Question: I've this question:
How to align the 'RelativeLayout'to align left right and top in the following case?

I want remove this white space and align the blue and yellow 'RelativeLayout' in the screen.
here is my layout:
'''
<?xml version="1.0" encoding="utf-8"?>
<RelativeLayout xmlns:android="http://schemas.android.com/apk/res/android"
android:layout_width="match_parent"
android:layout_height="match_parent"
android:orientation="vertical"
android:background="#EAEAEA" >
<RelativeLayout
android:id="@+id/layout_cenas_bottom"
android:layout_width="match_parent"
android:layout_height="50dp"
android:layout_alignParentBottom="true"
android:background="#FFFF00" >
<Button
android:id="@+id/btnAdicionarCenas"
android:layout_width="match_parent"
android:layout_height="match_parent"
android:text="@string/title_adicionar_cena"
android:layout_weight="1"
android:background="@drawable/mybutton"
android:textColor="@drawable/mybuttoncolors"
android:textSize="15sp"
android:layout_marginBottom="10dp">
</Button>
</RelativeLayout>
<RelativeLayout
android:id="@+id/layout_cenas_conteudo"
android:layout_width="match_parent"
android:layout_height="match_parent"
android:layout_above="@id/layout_cenas_bottom"
android:layout_alignParentTop="true"
android:background="#00FFFF">
<ListView
android:id="@+id/lvCenas"
android:layout_width="fill_parent"
android:layout_height="fill_parent" >
</ListView>
</RelativeLayout>
</RelativeLayout>
'''
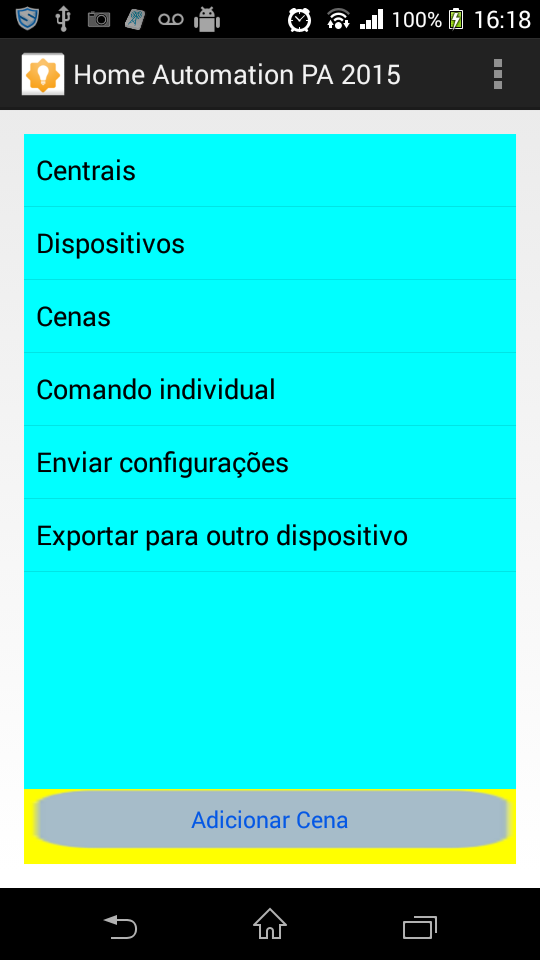
Answer: Looks like Your layout is a part of activity layout. So, please check if your main activity has main layout with 'android:paddingXXX' params and remove it.